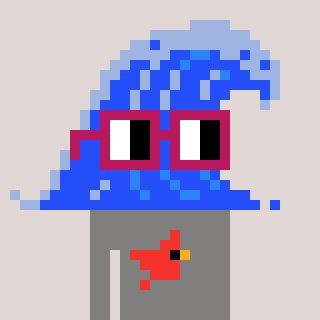
a pixel art character with square dark red glasses, a wave-shaped head and a bluegrey-colored body on a warm background